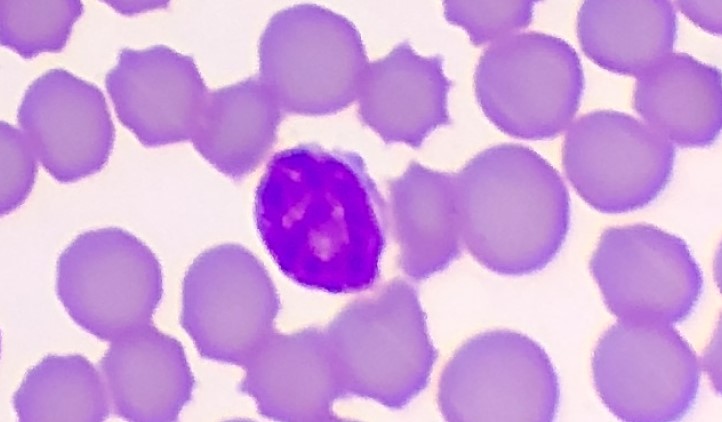
White blood cell type: Lymphocyte